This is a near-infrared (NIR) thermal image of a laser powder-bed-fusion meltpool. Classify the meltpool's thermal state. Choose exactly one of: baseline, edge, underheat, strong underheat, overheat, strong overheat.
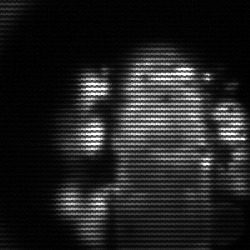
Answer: strong underheat